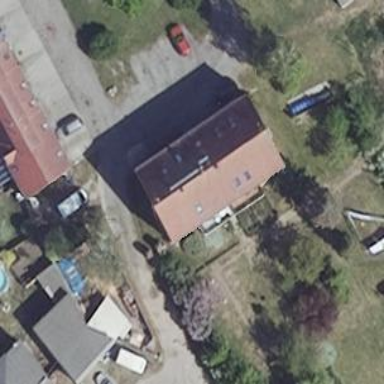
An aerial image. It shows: Residential building.